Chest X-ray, AP view. Patient: 30 years old, sex F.
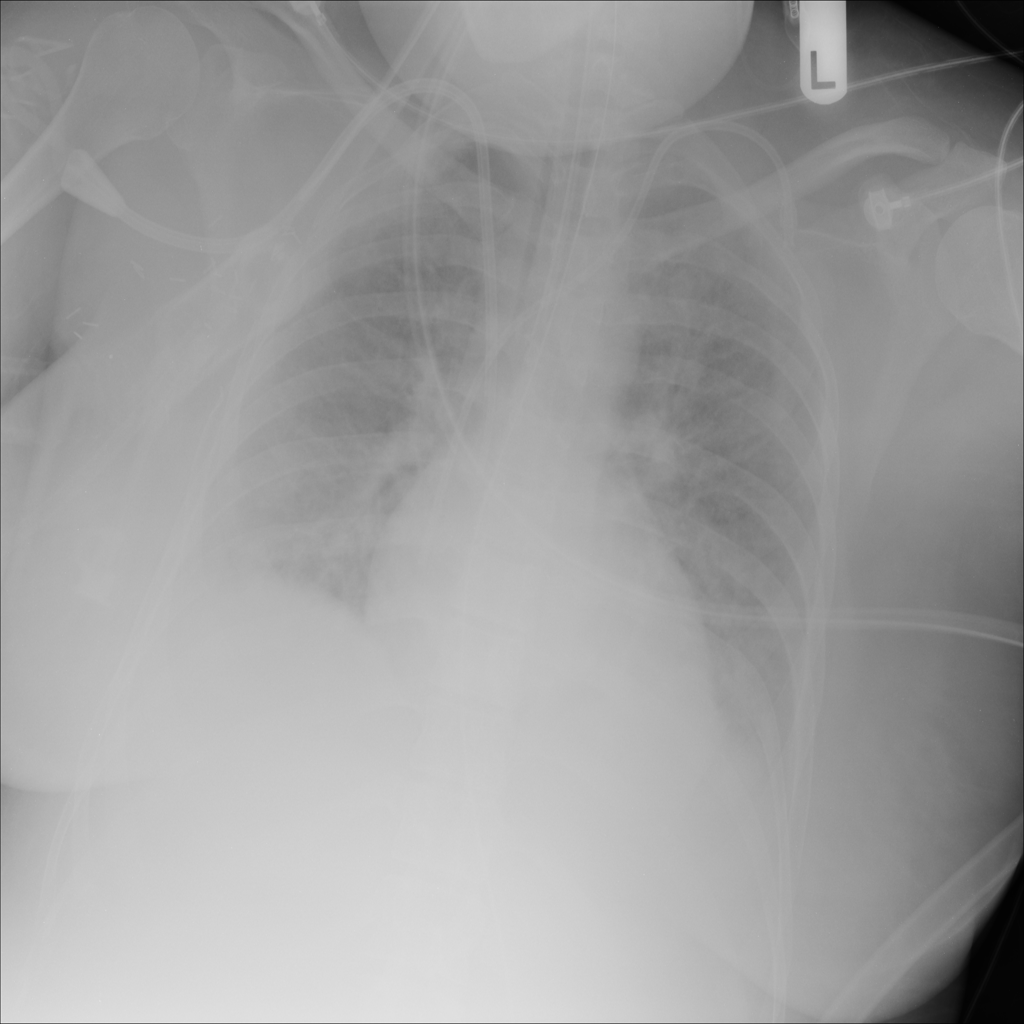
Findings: Effusion